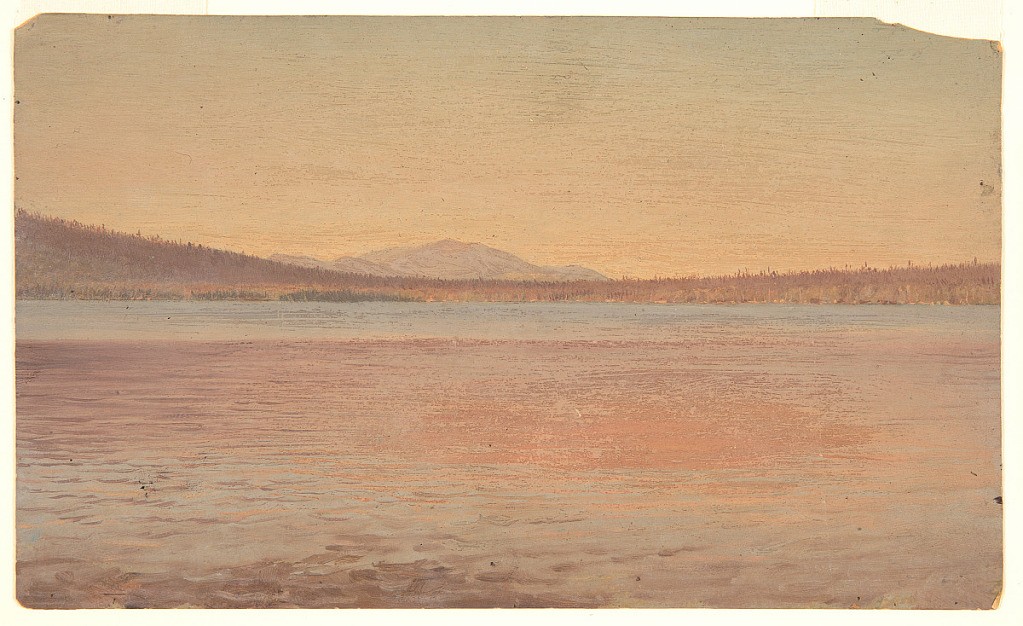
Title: The Traveler, from the South Shore of Katahdin Lake, Maine
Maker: Frederic Edwin Church, American, 1826–1900
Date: September–October 1877
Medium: Oil and graphite on paperboard
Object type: drawing
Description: Landscape sketch showing a view of the mountain known as the Traveler from the southern shore of Katahdin Lake in Maine. The rippling surface of the lake extends through the foreground and into the middle distance, where it encounters the lake's heavily wooded opposite shoreline. The terrain at left begins to ascend to the lower slopes of Turner Mountain, just out of view at left. In the distance at center, the rugged silhouette of the Traveler is visible through a slightly hazy atmosphere. The mountain itself is a light purple tone. The open sky above is rendered in a gradient from light green along the upper margin to warm yellow along the horizon.